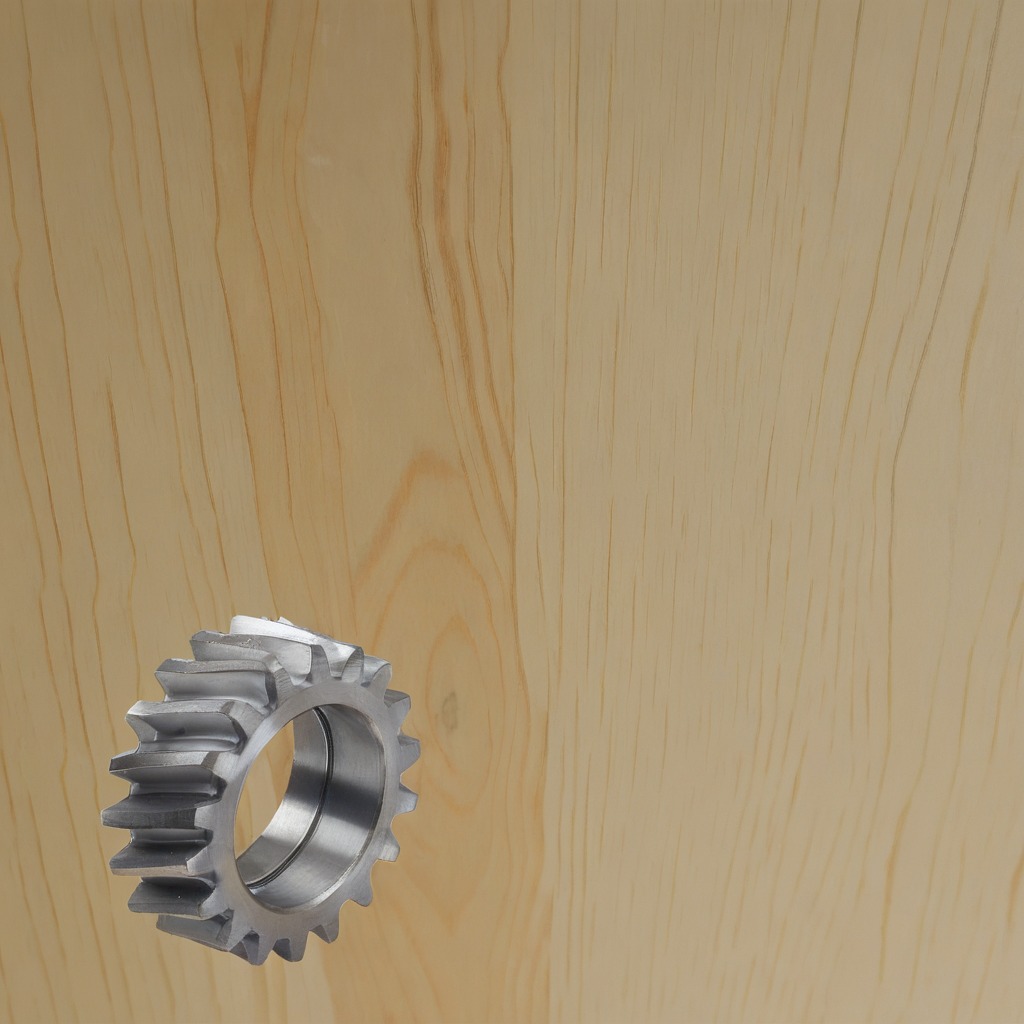
A steel gear with teeth lies on the plywood surface in a paint workshop lit by afternoon window light.